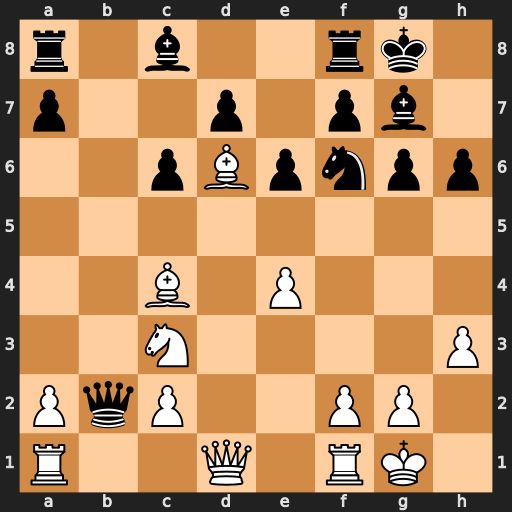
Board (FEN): r1b2rk1/p2p1pb1/2pBpnpp/8/2B1P3/2N4P/PqP2PP1/R2Q1RK1
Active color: w
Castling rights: -
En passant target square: -
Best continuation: Na4 Qxa1 Qxa1